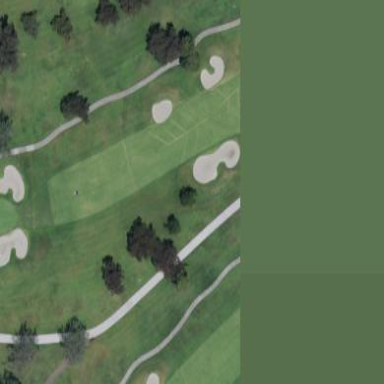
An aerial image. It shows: Grassy area designated as golf fairway.